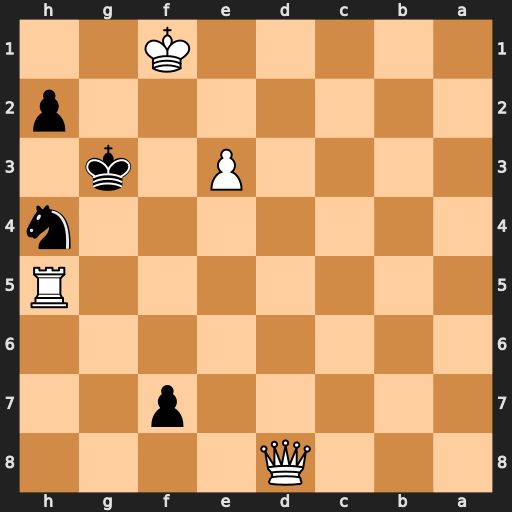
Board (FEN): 3Q4/5p2/8/7R/7n/4P1k1/7p/5K2
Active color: b
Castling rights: -
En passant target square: -
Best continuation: h1=Q+ Ke2 Qf3+ Kd2 Qxh5